Question: This question is actually for Unity3D, but it can also be a more general question, so therefore I'm going to make this question as general possible.
Suppose I have a scene with a 'camera (near = 0.3, far = 1000, fov = 60)' and I want to draw a skydome that is 10000 units in radius.
The object is not culled by the frustum of the camera, because I'm inside of the dome. But the vertices are culled by some shader somehow and the end-result looks like this:

Now my question is:
> what setting for any engine can I change to make sure that the complete object is drawn and not clipped by the far plane of the camera?
What I don't want is:
- - -
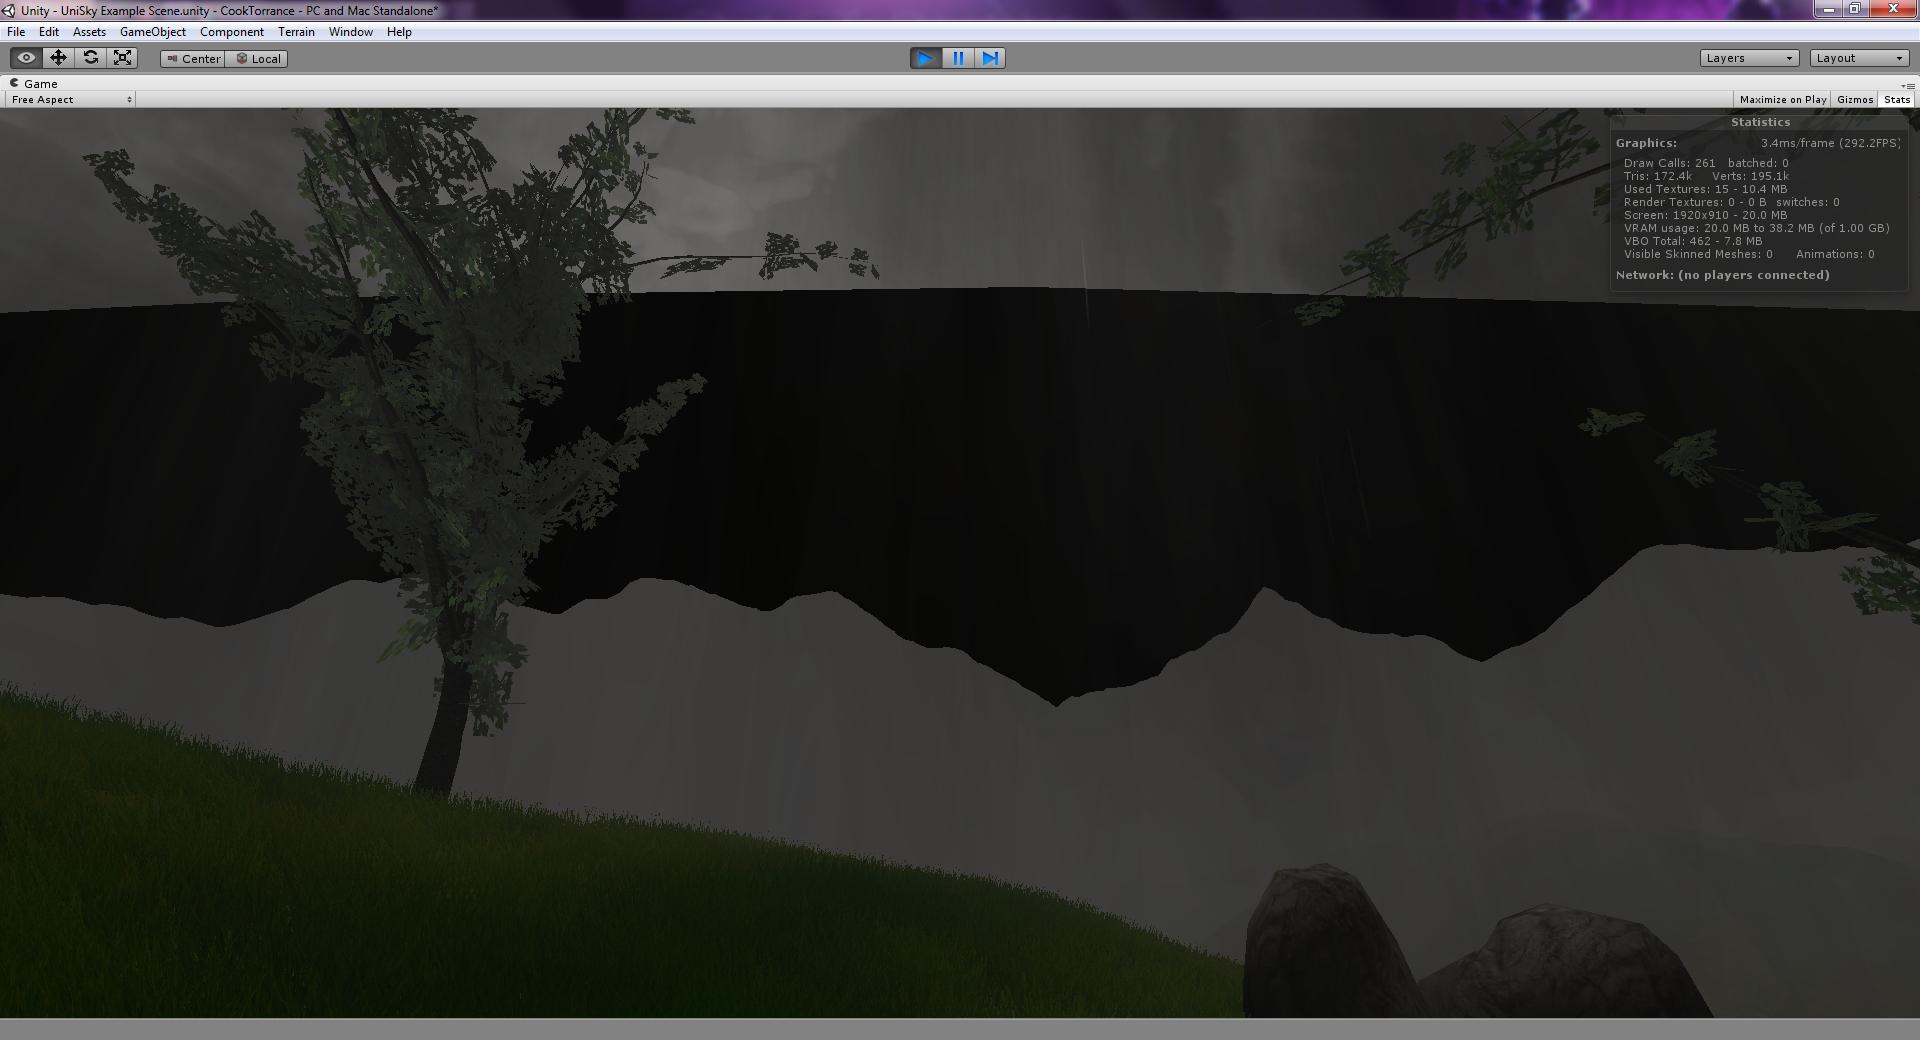
Answer: I do not know how to do this in Unity but in DirectX and in OpenGL you switch off the zbuffer (both checks and writing) and draw the skybox first.
Then you switch on the zbuffer and draw the rest of the scene.
<URL>